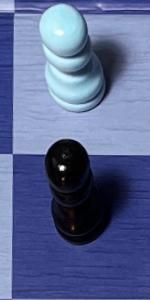
Label: Pawn_Black